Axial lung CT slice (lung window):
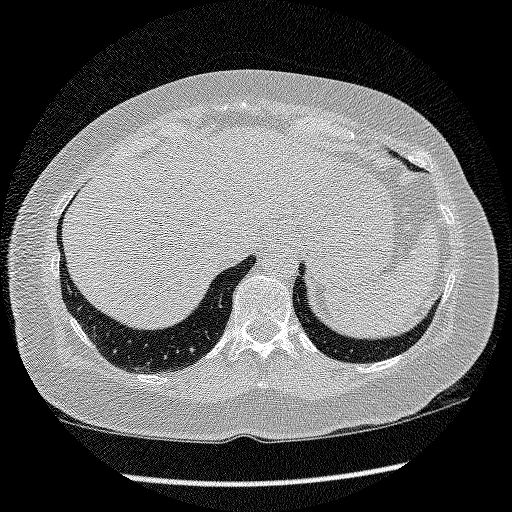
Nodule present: no